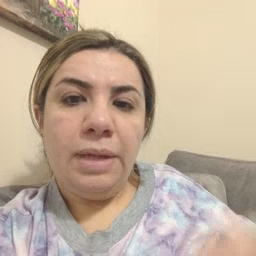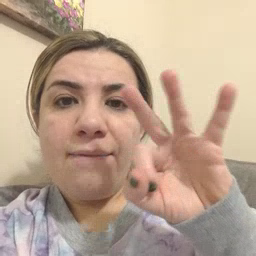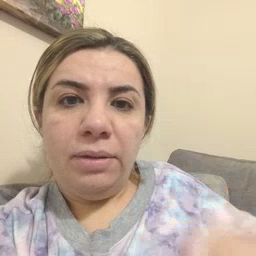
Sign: if